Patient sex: M
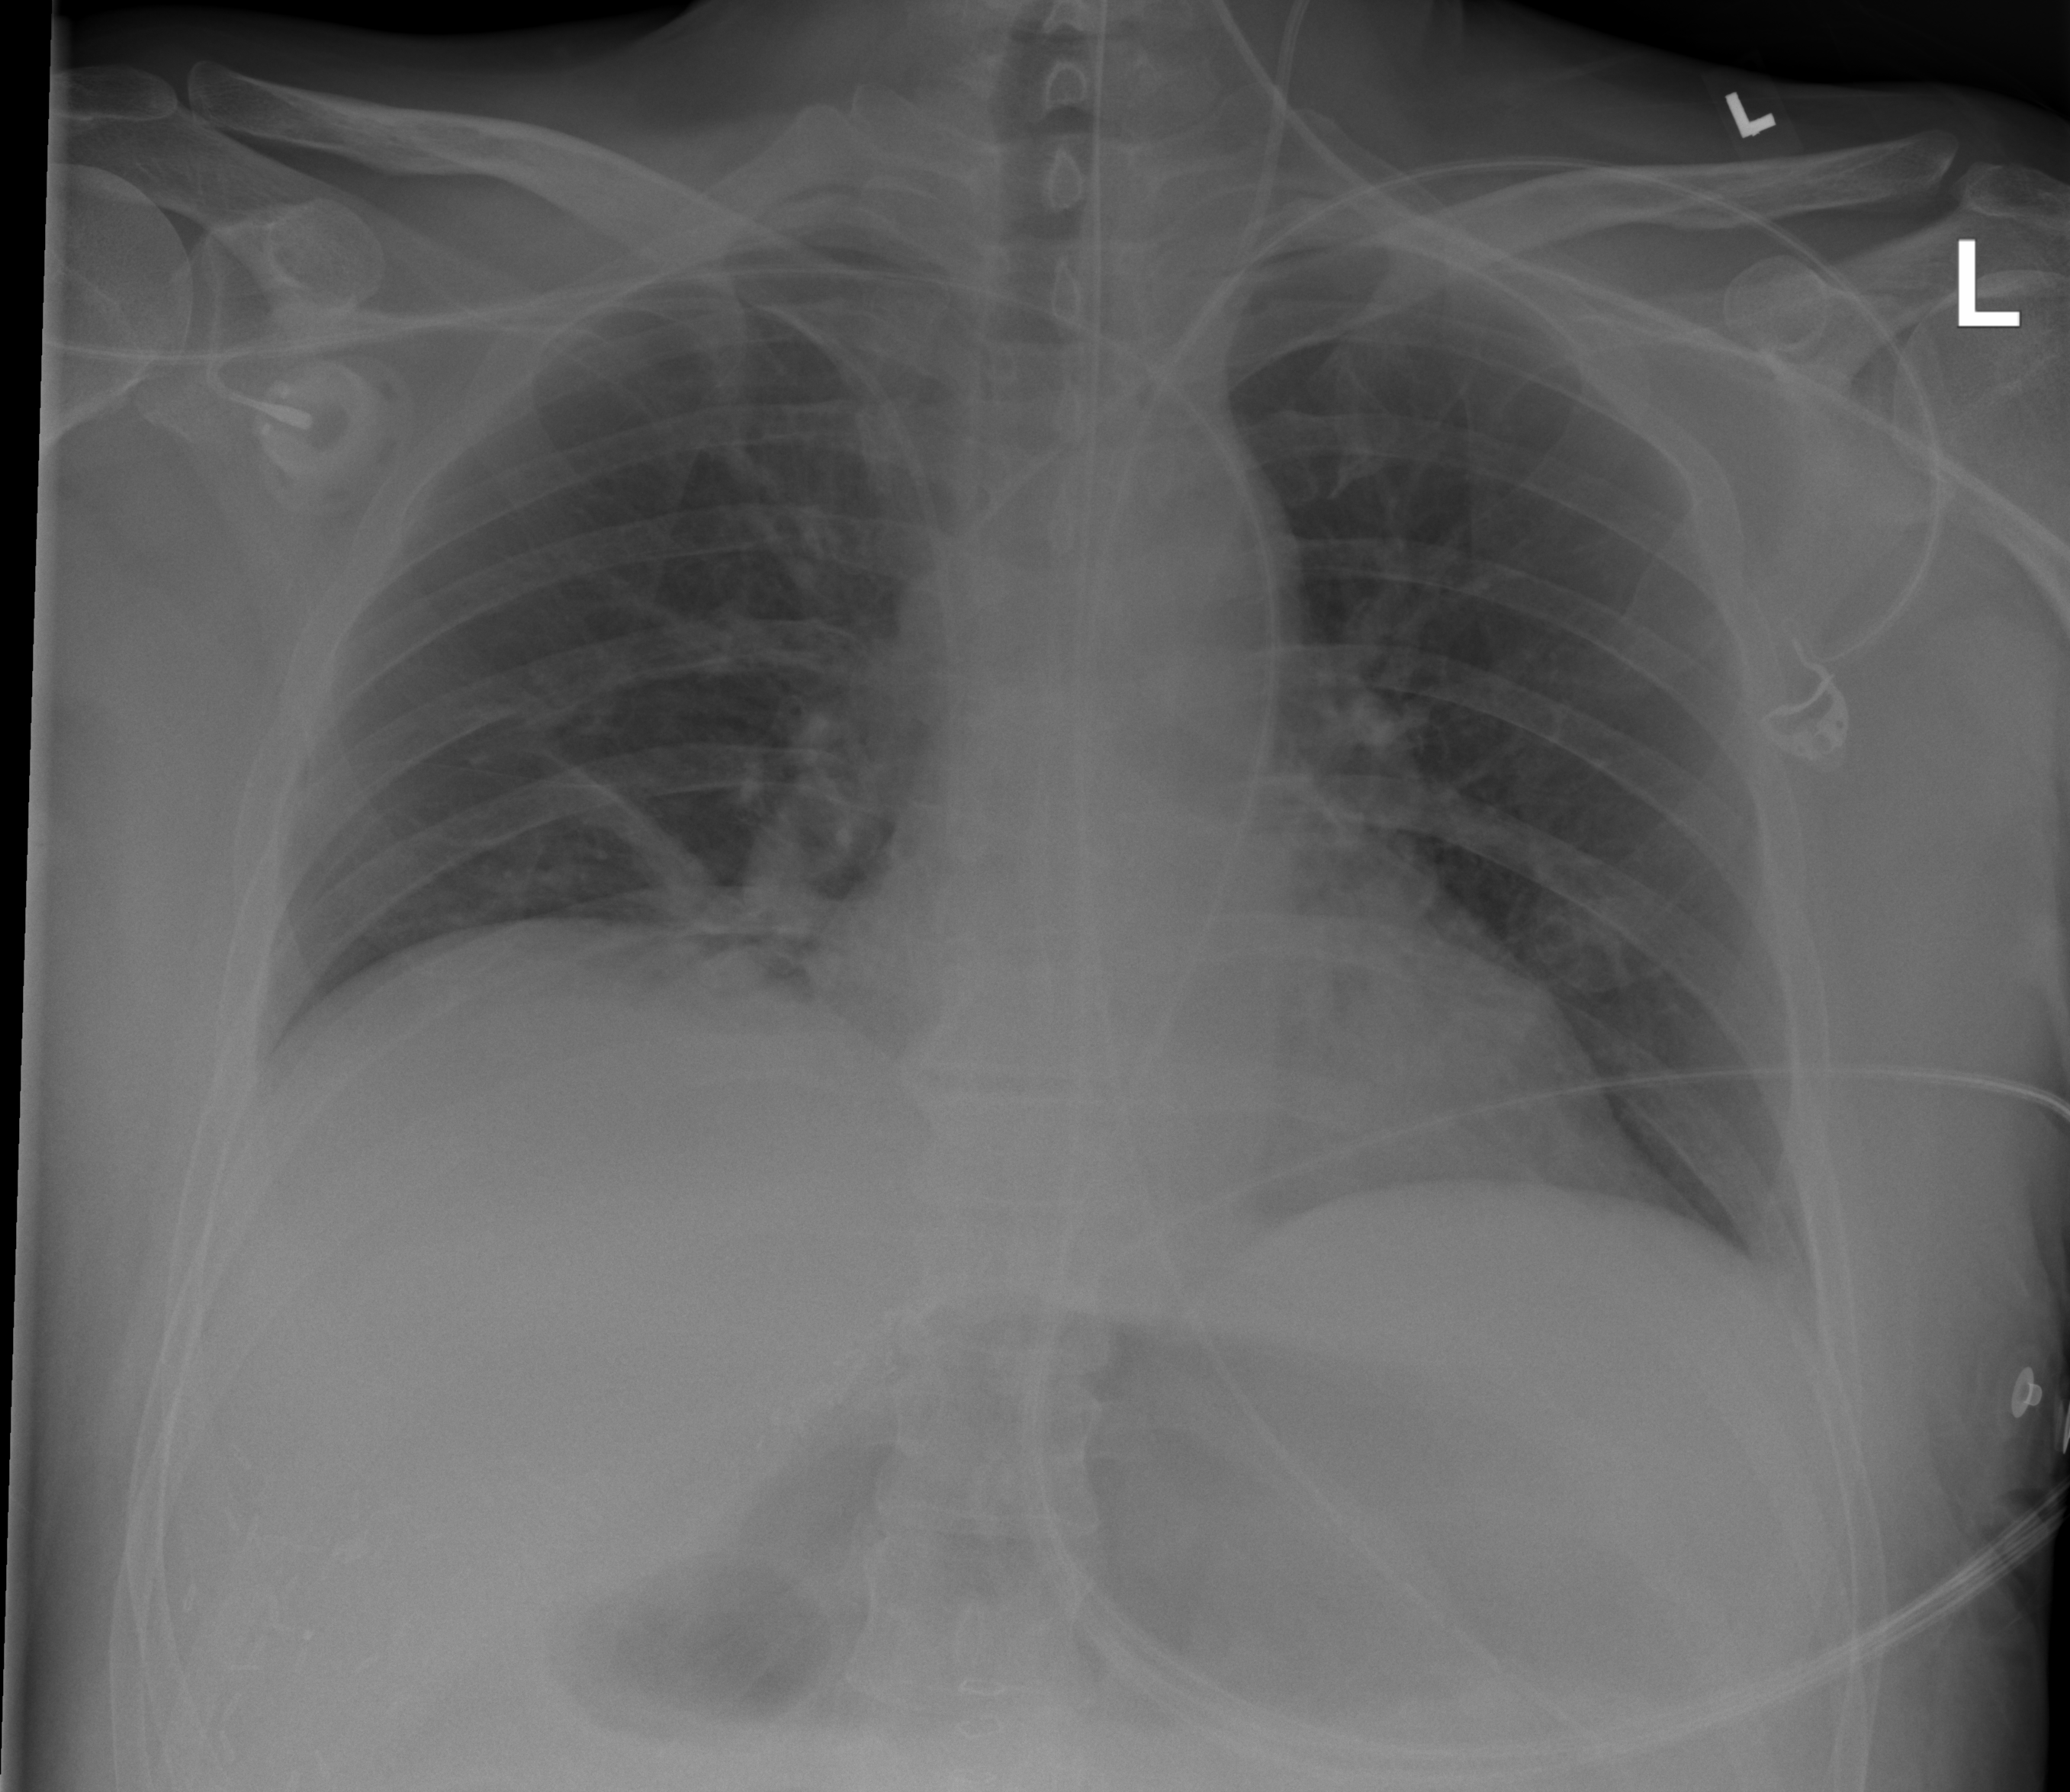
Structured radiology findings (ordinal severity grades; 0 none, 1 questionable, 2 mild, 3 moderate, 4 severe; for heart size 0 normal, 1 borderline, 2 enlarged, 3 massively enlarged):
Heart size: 0
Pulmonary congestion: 0
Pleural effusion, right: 0
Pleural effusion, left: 0
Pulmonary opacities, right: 0
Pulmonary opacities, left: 0
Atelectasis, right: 2
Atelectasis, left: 2